二年级 · 算术
填一填。（共 8 分）

明
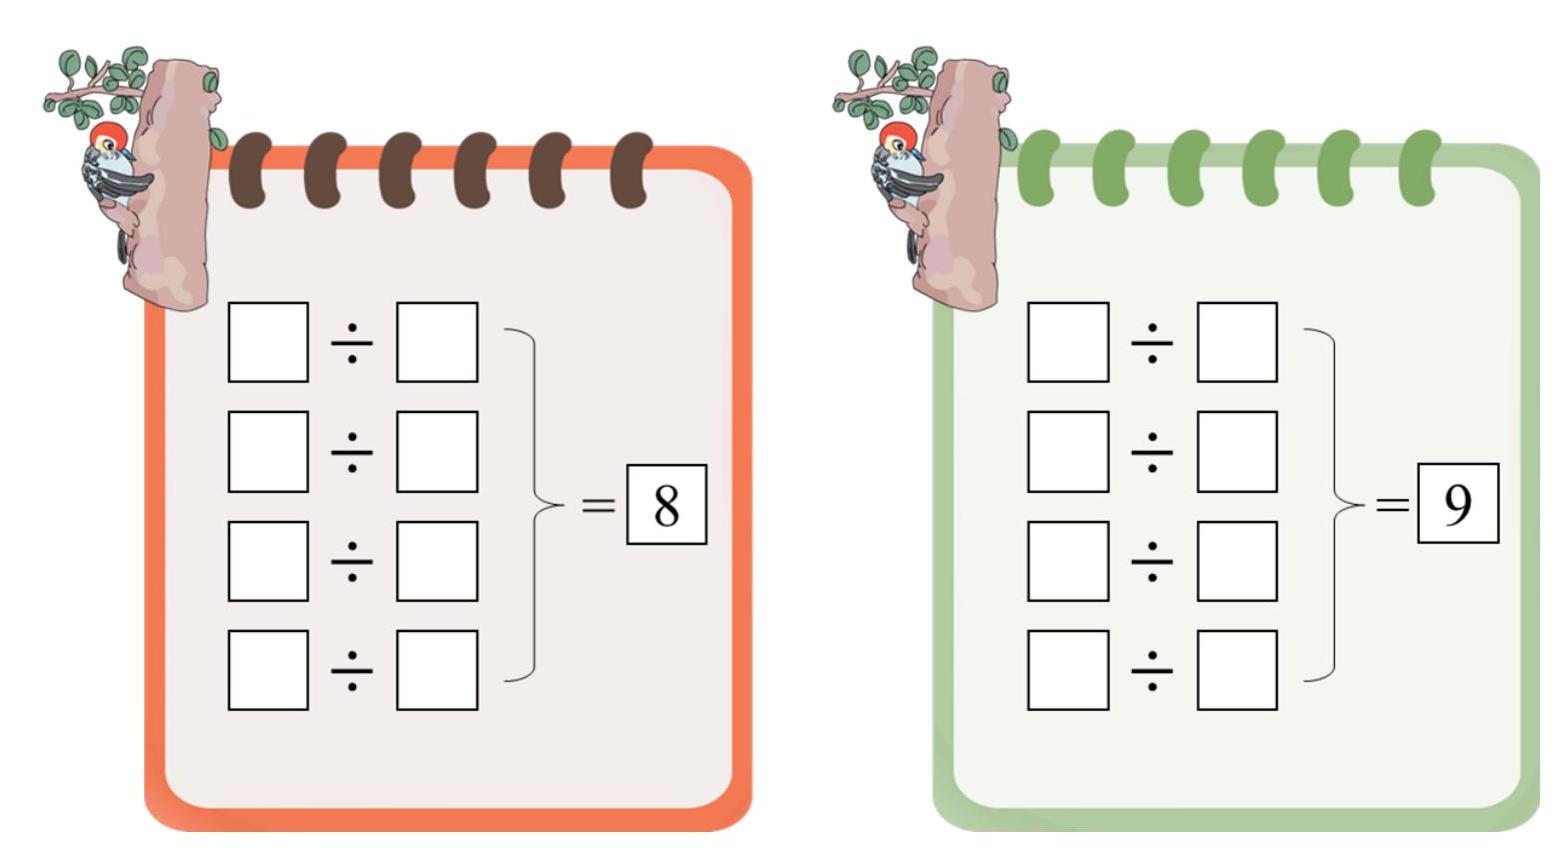
答案: (每个算式 1 分, 共 8 分)
$8 ; 1$
16; 2 24; 3
32; 4 (答案不唯一)
9 ;
$18 ; 2$
27; 3
$36 ; 4$ (答案不唯一)